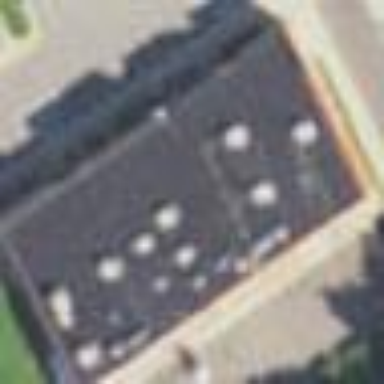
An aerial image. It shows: Retail building.